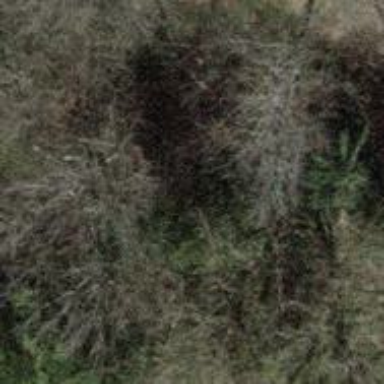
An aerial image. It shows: Brown bench.